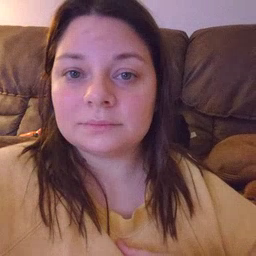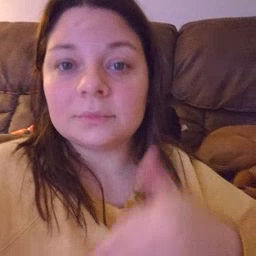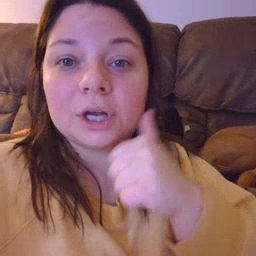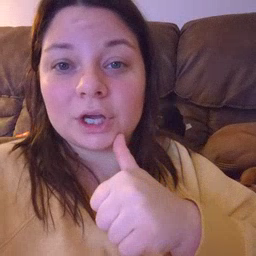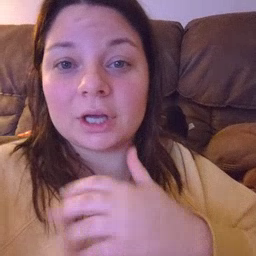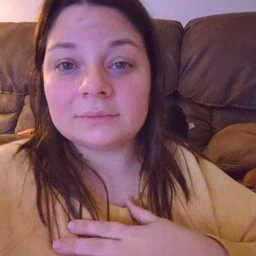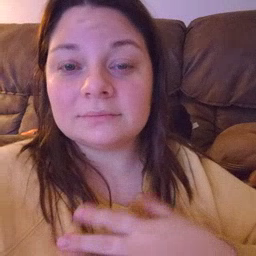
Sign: girl